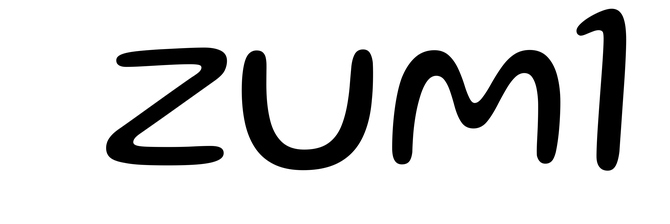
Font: Gluten_Light